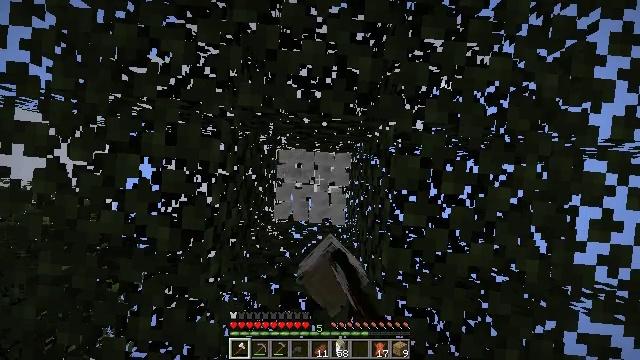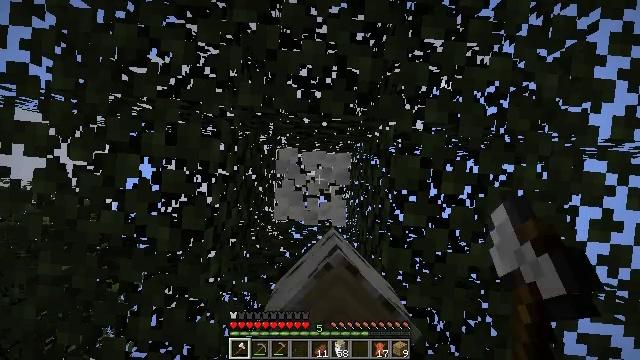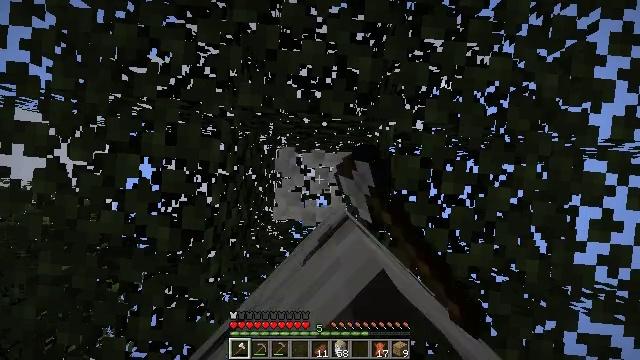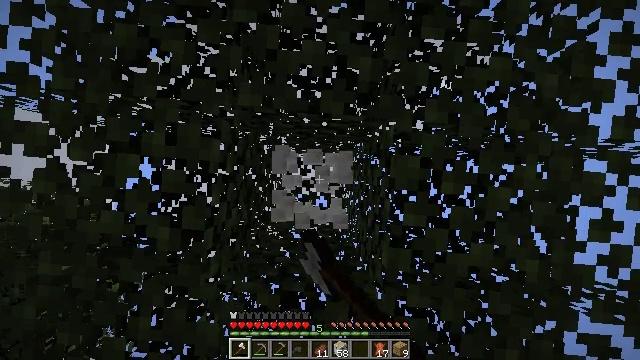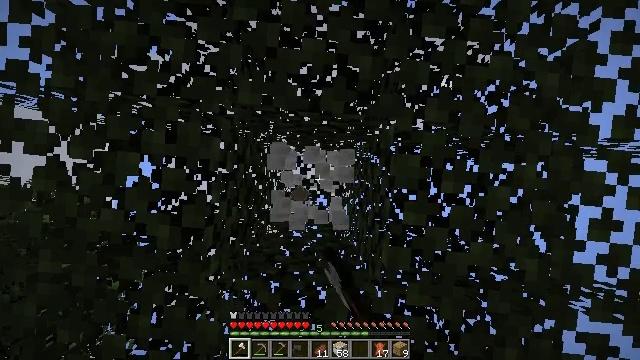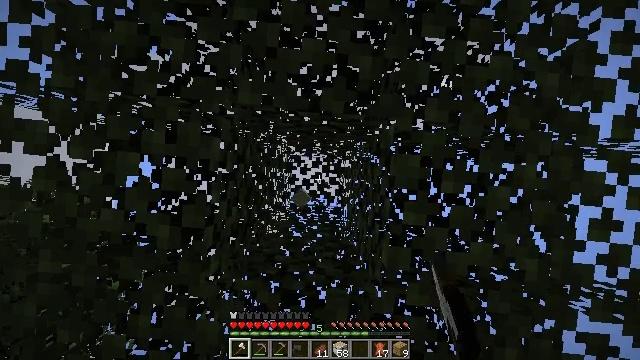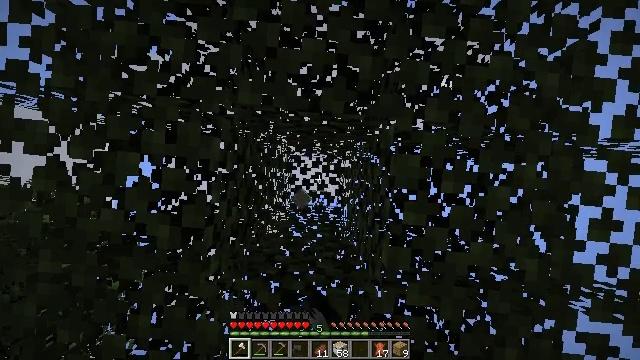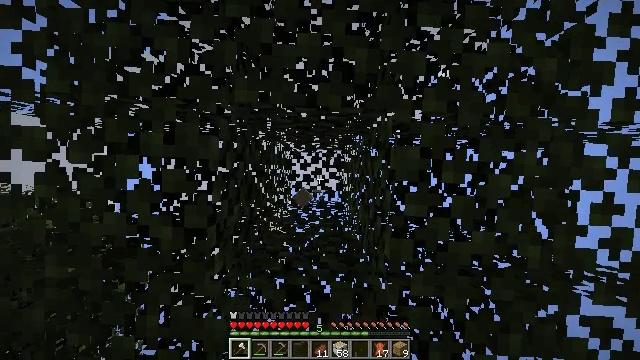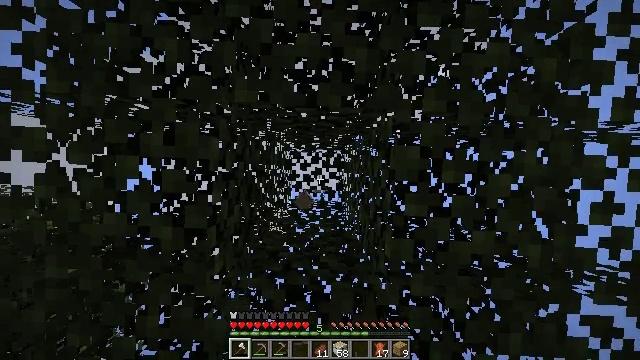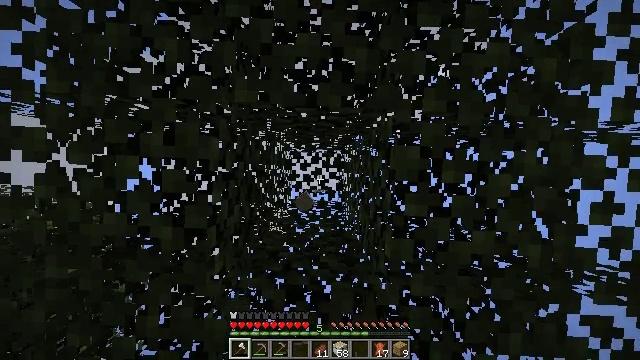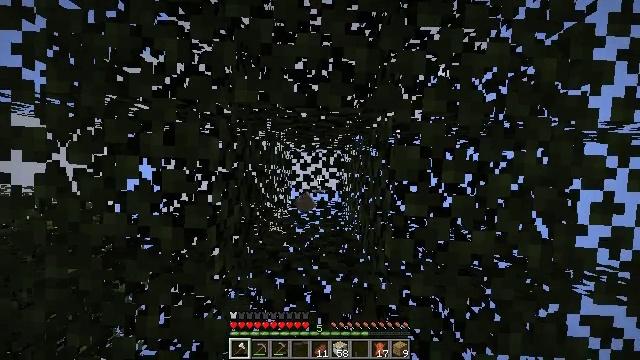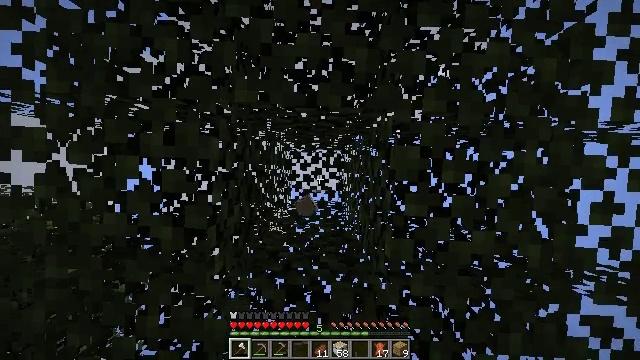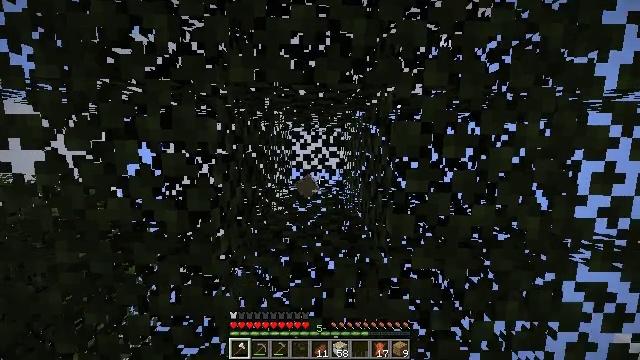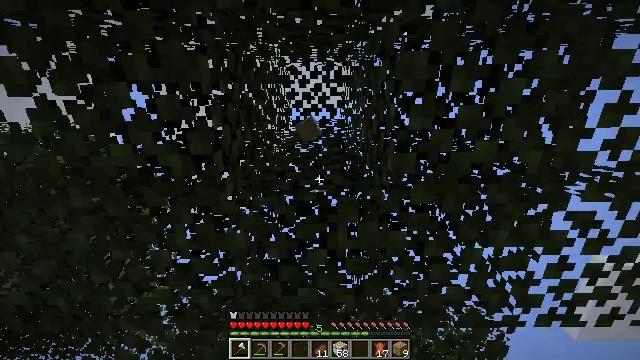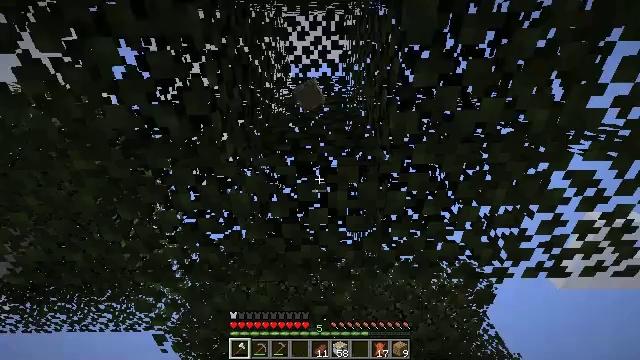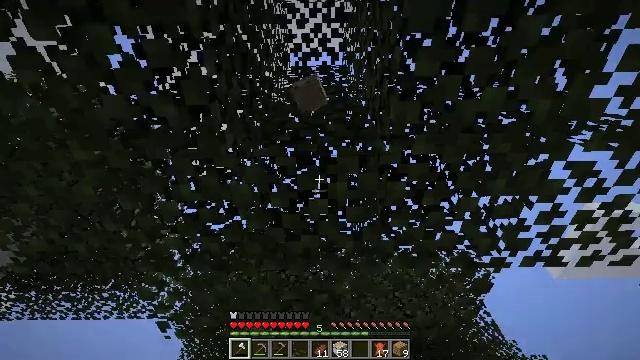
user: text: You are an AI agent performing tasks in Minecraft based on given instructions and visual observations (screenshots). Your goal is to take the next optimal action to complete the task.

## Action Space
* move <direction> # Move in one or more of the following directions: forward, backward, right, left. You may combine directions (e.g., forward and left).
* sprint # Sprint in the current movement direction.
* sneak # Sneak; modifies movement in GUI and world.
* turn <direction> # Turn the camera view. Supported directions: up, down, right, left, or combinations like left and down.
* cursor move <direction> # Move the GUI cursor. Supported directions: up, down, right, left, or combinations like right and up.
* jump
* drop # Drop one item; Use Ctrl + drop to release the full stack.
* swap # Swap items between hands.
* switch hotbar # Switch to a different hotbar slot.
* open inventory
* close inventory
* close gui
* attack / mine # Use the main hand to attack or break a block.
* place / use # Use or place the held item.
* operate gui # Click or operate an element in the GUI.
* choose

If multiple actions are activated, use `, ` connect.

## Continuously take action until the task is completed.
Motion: motion action
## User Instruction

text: Gather birch log for crafting.
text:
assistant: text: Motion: attack / mine
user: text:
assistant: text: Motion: attack / mine
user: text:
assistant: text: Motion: attack / mine
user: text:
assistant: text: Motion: attack / mine
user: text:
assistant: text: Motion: attack / mine
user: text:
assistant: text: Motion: no_op
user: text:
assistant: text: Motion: turn left and down
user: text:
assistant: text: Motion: no_op
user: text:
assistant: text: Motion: no_op
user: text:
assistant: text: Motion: no_op
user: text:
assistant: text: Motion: no_op
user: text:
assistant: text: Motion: turn left and down
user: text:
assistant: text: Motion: turn left and down
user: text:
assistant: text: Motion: turn down
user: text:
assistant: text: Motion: turn down
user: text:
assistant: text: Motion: no_op
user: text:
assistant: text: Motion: turn down
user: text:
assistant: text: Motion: turn right and down
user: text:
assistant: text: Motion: turn right and down
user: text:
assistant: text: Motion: turn right and down
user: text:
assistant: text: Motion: move forward, sprint, turn right and down
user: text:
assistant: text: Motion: move forward, sprint, turn right and down
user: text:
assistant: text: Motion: move forward, sprint, turn right and down
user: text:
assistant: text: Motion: move forward, sprint, turn right and down
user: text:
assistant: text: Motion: move forward, sprint, turn right and down
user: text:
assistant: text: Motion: move forward, sprint, turn right
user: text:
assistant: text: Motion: move forward, sprint, turn right
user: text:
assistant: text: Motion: move forward, sprint
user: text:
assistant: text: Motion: move forward, sprint
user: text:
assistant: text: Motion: move forward, sprint, turn right